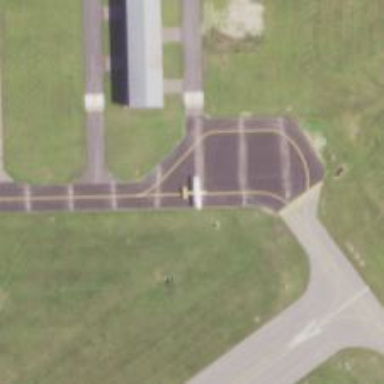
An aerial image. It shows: Image of taxiway at airport.